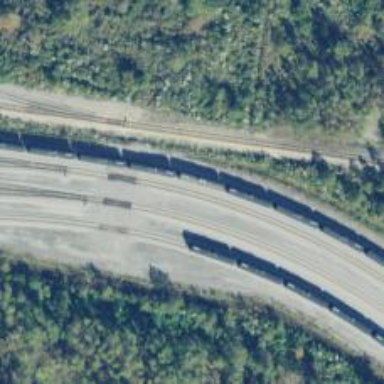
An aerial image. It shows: Rail spur service.